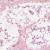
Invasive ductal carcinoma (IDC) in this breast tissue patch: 0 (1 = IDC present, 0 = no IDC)